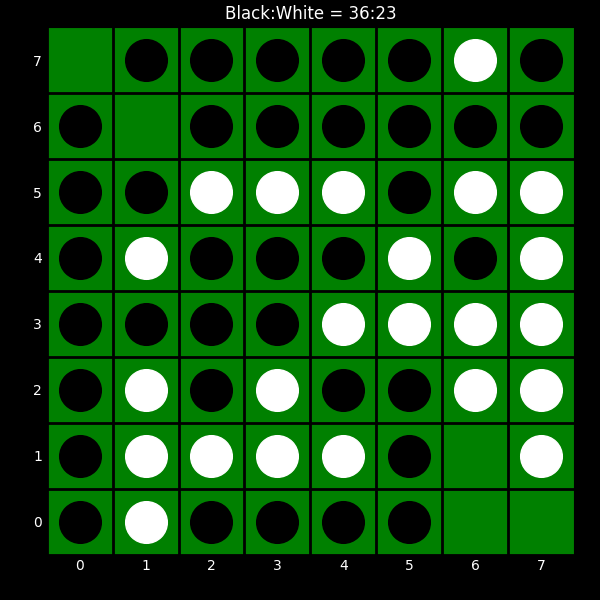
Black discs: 36
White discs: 23